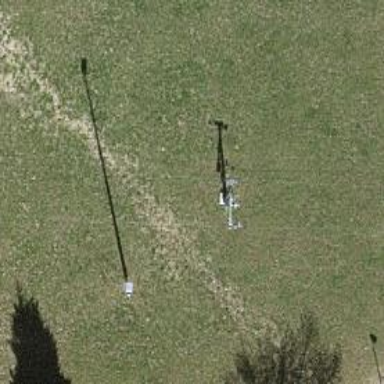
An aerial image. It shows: Pylon for aerialway.